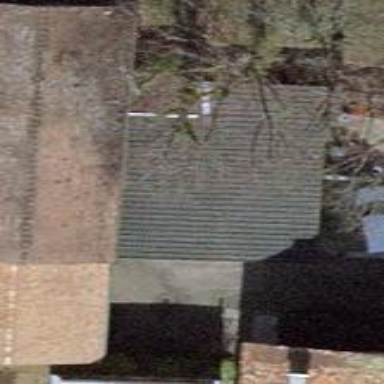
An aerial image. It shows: Shed building.